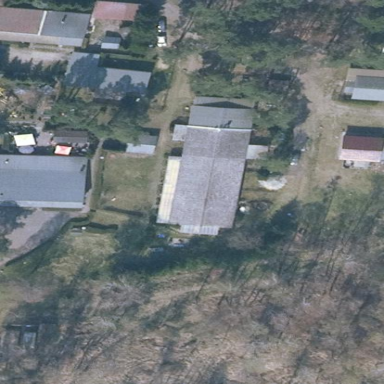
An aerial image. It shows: Bungalow with gabled roof.